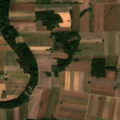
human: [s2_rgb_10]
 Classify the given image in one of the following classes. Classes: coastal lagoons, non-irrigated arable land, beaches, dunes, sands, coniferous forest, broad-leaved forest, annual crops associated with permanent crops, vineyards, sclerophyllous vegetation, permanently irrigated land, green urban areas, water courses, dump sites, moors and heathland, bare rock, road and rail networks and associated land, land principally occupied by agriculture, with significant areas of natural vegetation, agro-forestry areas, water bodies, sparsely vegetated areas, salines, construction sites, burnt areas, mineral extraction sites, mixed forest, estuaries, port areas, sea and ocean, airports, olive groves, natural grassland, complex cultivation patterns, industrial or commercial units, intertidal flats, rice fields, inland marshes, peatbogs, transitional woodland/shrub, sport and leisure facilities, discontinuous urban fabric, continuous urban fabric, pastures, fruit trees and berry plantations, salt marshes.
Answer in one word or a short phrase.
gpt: non-irrigated arable land, land principally occupied by agriculture, with significant areas of natural vegetation, broad-leaved forest